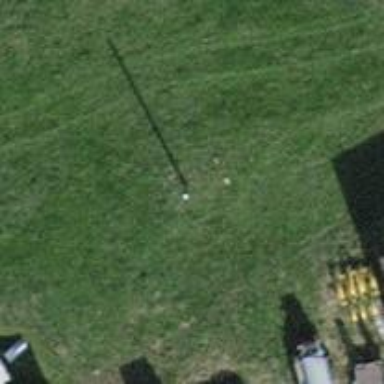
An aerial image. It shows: Power pole.